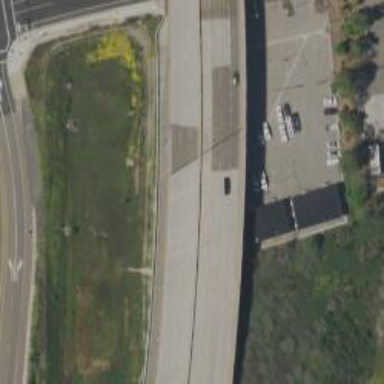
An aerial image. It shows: Primary highway bridge that is also expressway.